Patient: sex F, age 60
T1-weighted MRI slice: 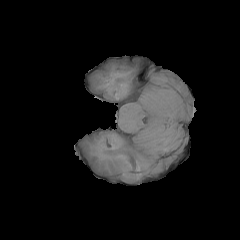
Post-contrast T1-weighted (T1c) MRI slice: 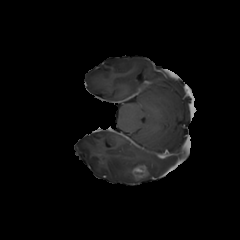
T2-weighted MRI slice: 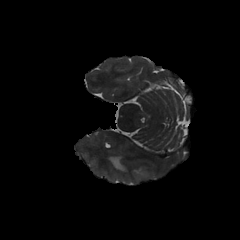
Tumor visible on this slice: yes
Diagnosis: Glioblastoma, IDH-wildtype
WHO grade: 4